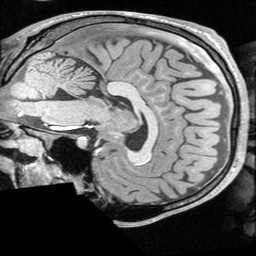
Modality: T1w
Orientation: sagittal